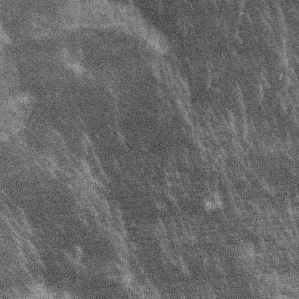
Label: frost